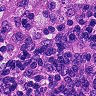
Metastatic tissue present: no